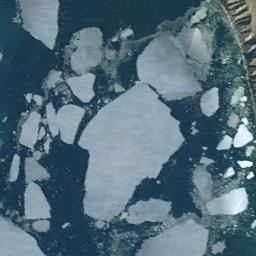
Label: sea_ice